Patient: sex M, age 32
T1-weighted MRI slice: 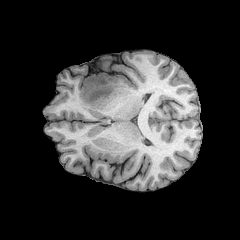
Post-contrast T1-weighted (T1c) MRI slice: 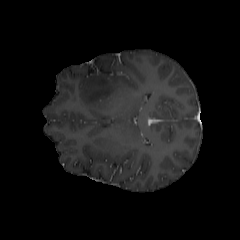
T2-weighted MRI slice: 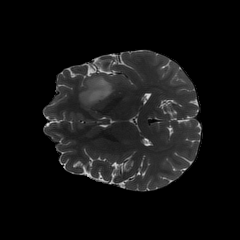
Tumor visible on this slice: yes
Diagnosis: Astrocytoma, IDH-mutant
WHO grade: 2